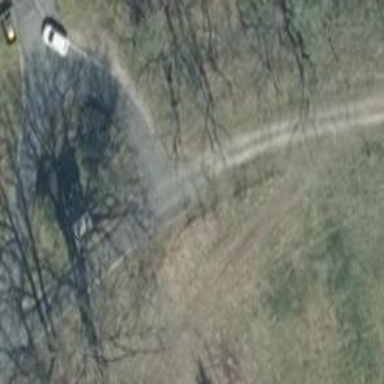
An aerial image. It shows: Residential road with pebblestone surface.